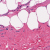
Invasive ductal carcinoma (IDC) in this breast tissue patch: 0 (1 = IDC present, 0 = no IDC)